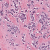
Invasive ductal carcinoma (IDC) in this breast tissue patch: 1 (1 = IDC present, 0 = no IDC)